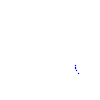
Particle: pion